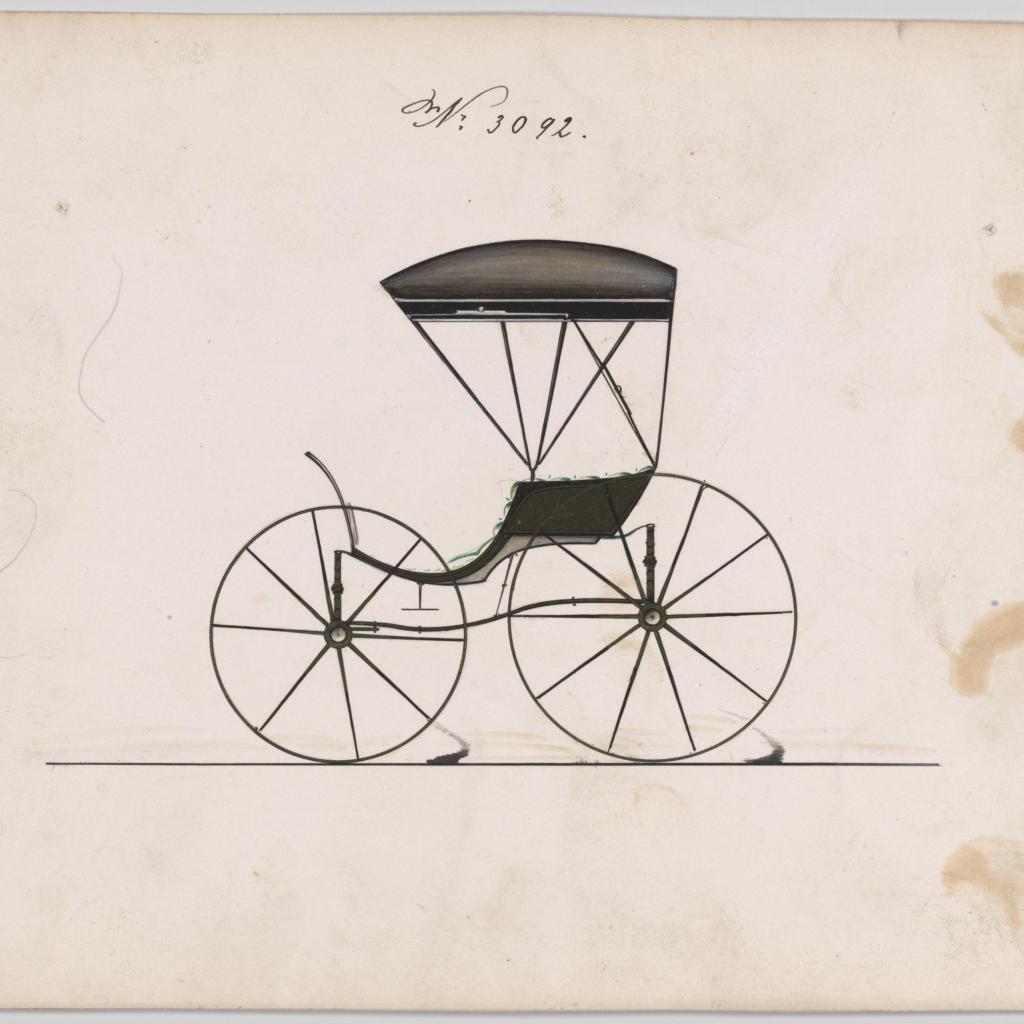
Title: Design for Pony Phaeton, no. 3092
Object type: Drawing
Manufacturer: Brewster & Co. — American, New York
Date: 1875
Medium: Pen and black ink, watercolor and gouache with graphite and gum arabic
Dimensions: Sheet: 6 3/4 x 9 3/8 in. (17.1 x 23.8 cm)
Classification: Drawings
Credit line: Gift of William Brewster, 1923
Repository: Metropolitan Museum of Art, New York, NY